Question: **I am creating a zoom clone by following a tutorial on YouTube. In the project we are using socket.io and I am completely new to socket.io and just knew about this when doing the project. So when I start the Program it throws a type error 'socket.to(roomid).broadcast.emit('user-connected');' 'TypeError: Cannot read property 'emit' of undefined' and I am not able to solve that can anybody help me. **
Server/app.js
'''
io.on("connection", socket => {
socket.on("join-room", (roomid) => {
socket.join(roomid);
socket.to(roomid).broadcast.emit('user-connected');
});
});
'''
client side JavaScript (script.js)
'''
const socket = io("/");
const myVideo = document.createElement('video');
const videoGrid = document.getElementById("video-grid");
console.log(videoGrid);
let myVideoStream
navigator.mediaDevices.getUserMedia({
video: true,
audio: true
}).then(stram => {
myVideoStream = stram;
addVideoStream(myVideo, myVideoStream);
});
socket.emit("join-room", ROOM_id);
socket.on("user-connected", () => {
connectToNewUser();
});
const connectToNewUser = () => {
console.log("new user");
}
const addVideoStream = (video, stream) => {
video.srcObject = stream;
video.addEventListener('loadedmetadata', () => {
video.play();
});
videoGrid.append(video);
}
'''
I have required the socket.io script in the room.ejs. When I run the Program it have the following error.

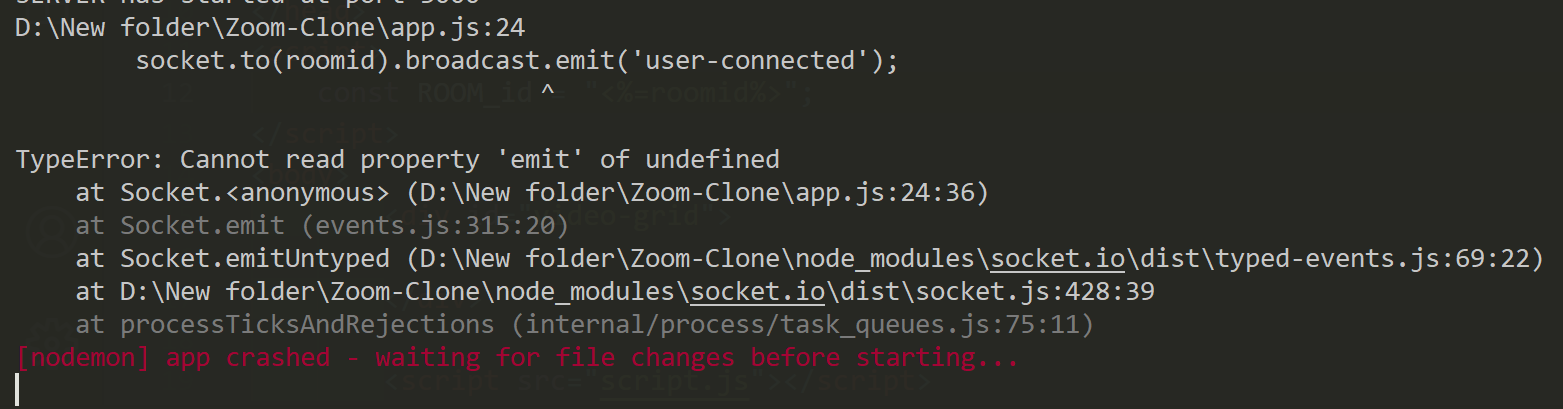
Answer: Syntax in app.js for:
'''
socket.to(roomid).broadcast.emit('user-connected');
'''
should be:
'''
socket.broadcast.to(roomid).emit('user-connected');
'''